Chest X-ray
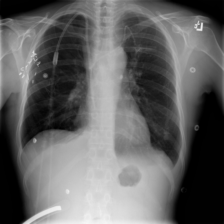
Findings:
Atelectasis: negative
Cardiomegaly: negative
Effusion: positive
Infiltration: negative
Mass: negative
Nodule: positive
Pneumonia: negative
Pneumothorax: negative
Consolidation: negative
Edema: negative
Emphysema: negative
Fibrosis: negative
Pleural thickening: negative
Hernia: negative